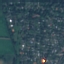
Land use / land cover: Residential